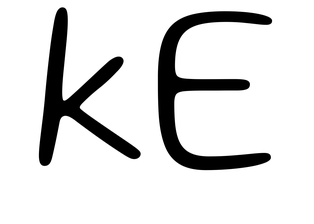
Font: Gluten_ExtraLight